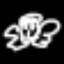
Label: angel